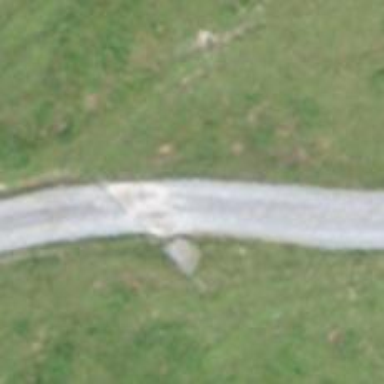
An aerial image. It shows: Downhill service road with gravel surface.